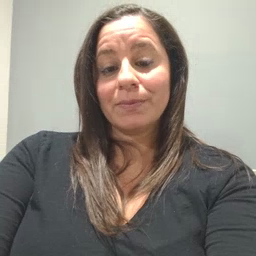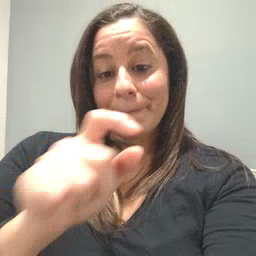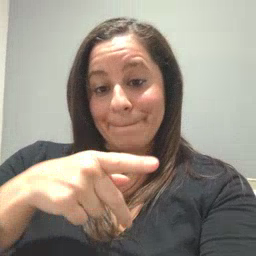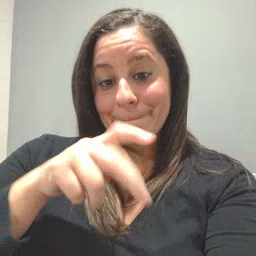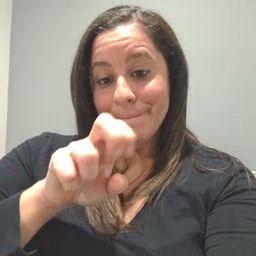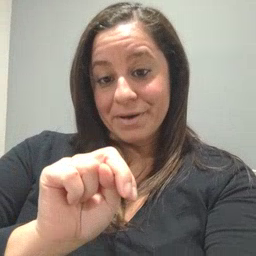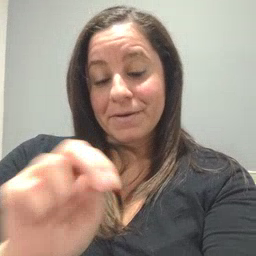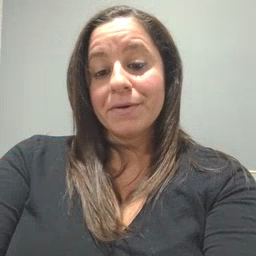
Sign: pen